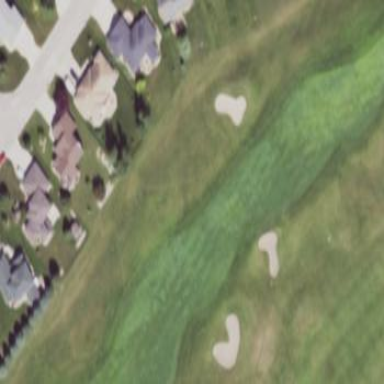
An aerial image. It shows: Grassy area designated as golf fairway.